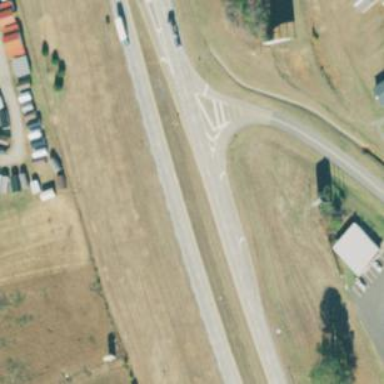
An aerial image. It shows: Asphalt trunk link road.